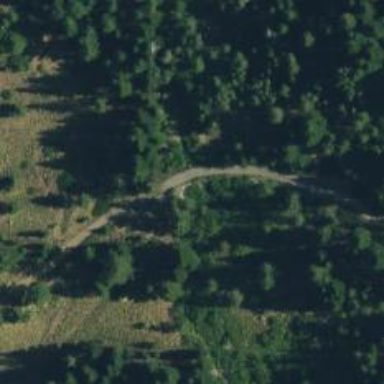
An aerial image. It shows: Culvert tunnel.